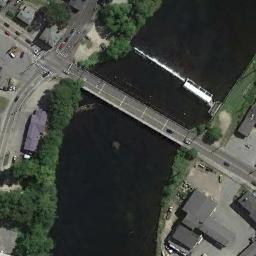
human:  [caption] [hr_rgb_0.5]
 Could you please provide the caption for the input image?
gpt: There is a bridge over the river with some roads and plants beside .

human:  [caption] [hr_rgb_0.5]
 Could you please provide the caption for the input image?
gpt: A bridge built on a dark blue river and some houses on both sides of the river .

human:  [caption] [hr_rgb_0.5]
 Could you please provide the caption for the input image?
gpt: The banks of the river are densely forested and the water is blue .

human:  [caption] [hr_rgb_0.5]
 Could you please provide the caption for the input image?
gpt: A bridge connects the land on both sides of the turquoise water  There is a parallel strip-shaped dam next to the bridge  There are many buildings and roads on the land .

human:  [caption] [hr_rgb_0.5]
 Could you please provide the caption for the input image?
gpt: There are many buildings beside the bridge .